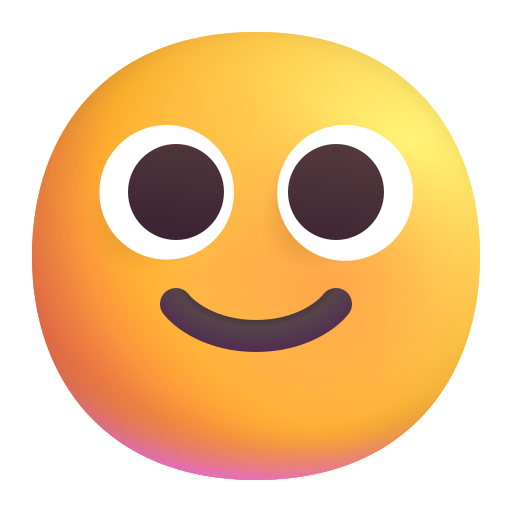
slightly smiling face color